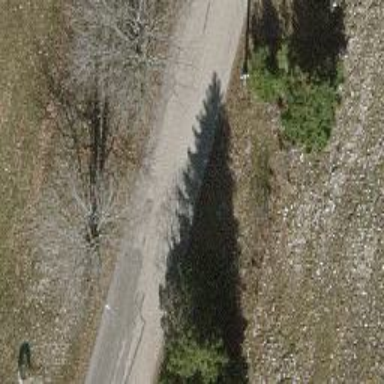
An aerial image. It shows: Unclassified road with asphalt surface.